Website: apple
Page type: payment
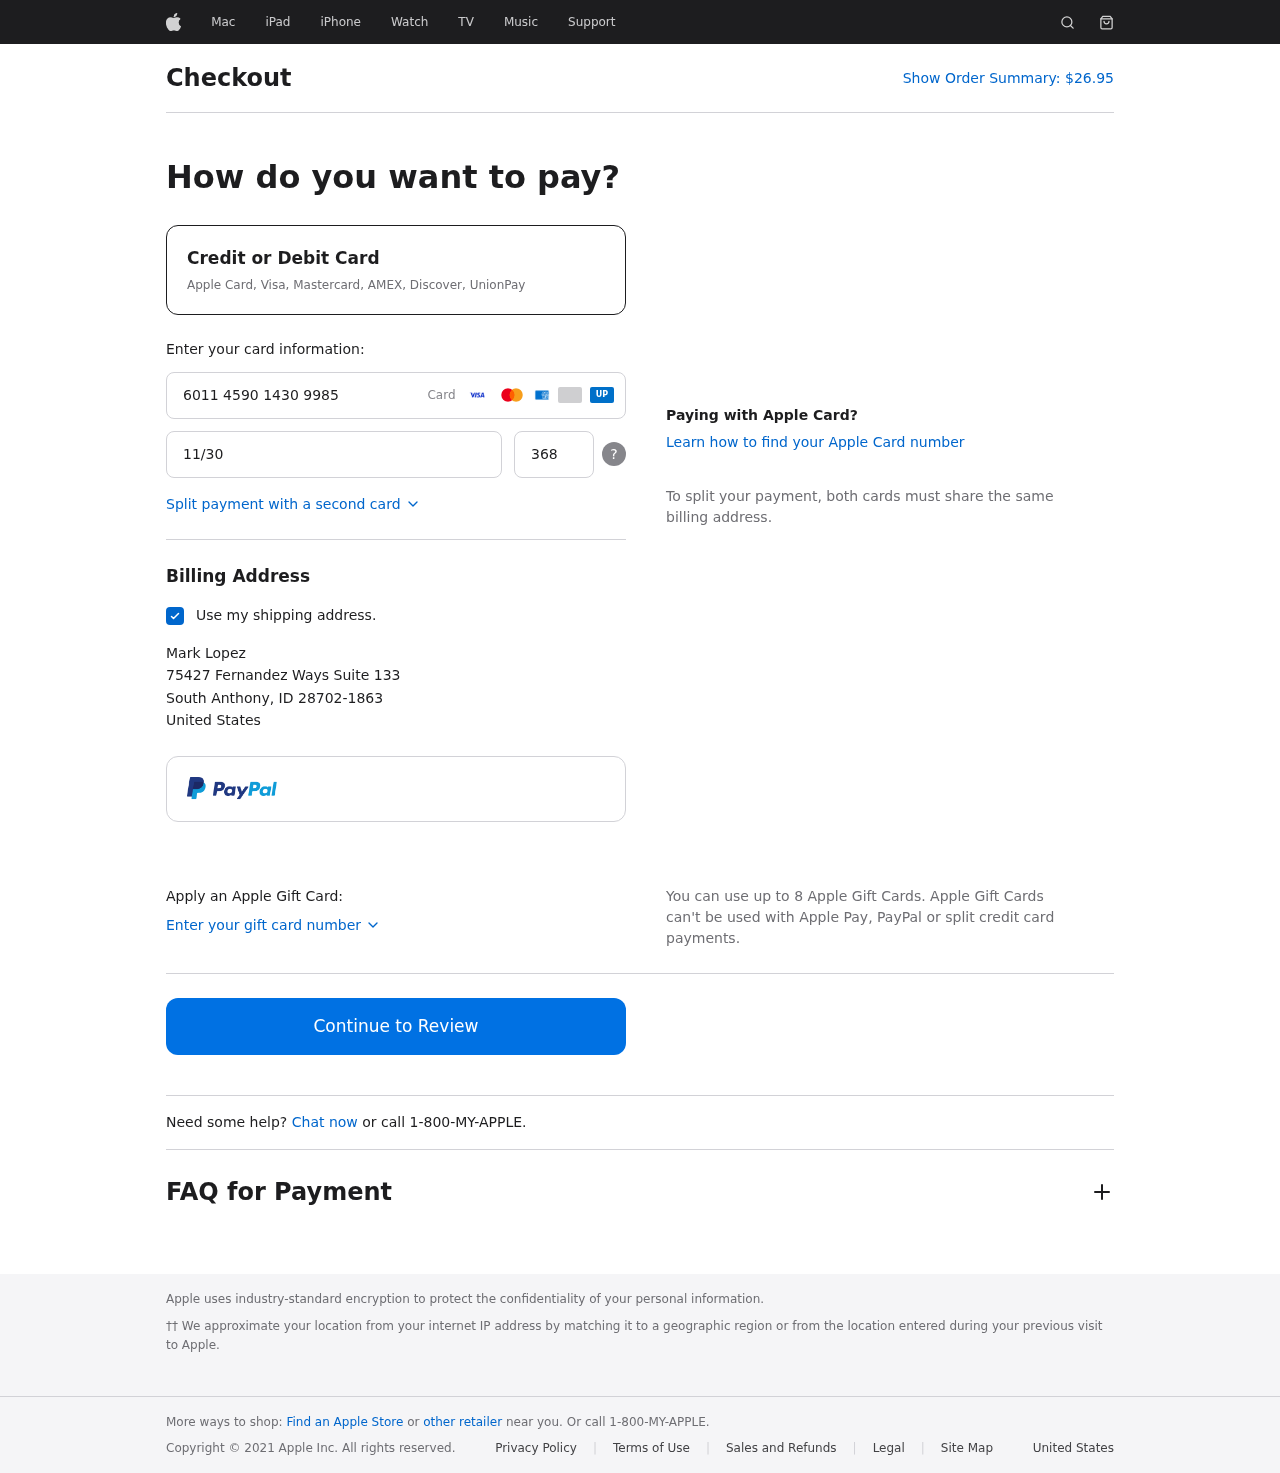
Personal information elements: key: PII_CARD_CVV
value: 368
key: PII_CARD_EXPIRY
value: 11/30
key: PII_CARD_NUMBER
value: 6011 4590 1430 9985
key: PII_CITY
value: South Anthony
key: PII_COUNTRY
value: United States
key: PII_FULLNAME
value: Mark Lopez
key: PII_POSTCODE_FULL
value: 28702-1863
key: PII_STATE_ABBR
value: ID
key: PII_STREET
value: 75427 Fernandez Ways Suite 133
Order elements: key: ORDER_TOTAL
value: $26.95